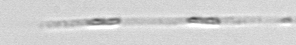
Label: Leptocylindrus